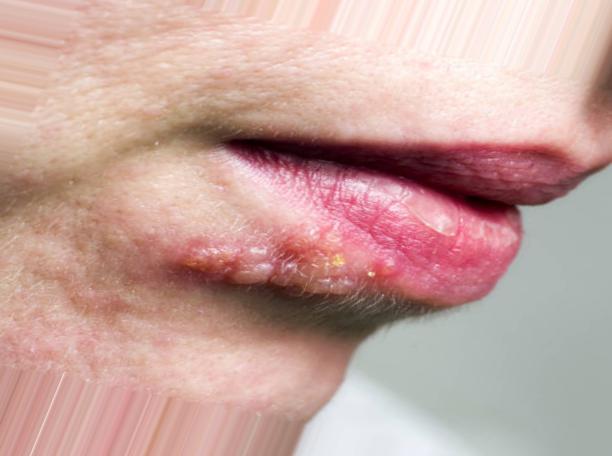
Condition: Mouth Ulcer